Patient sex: F
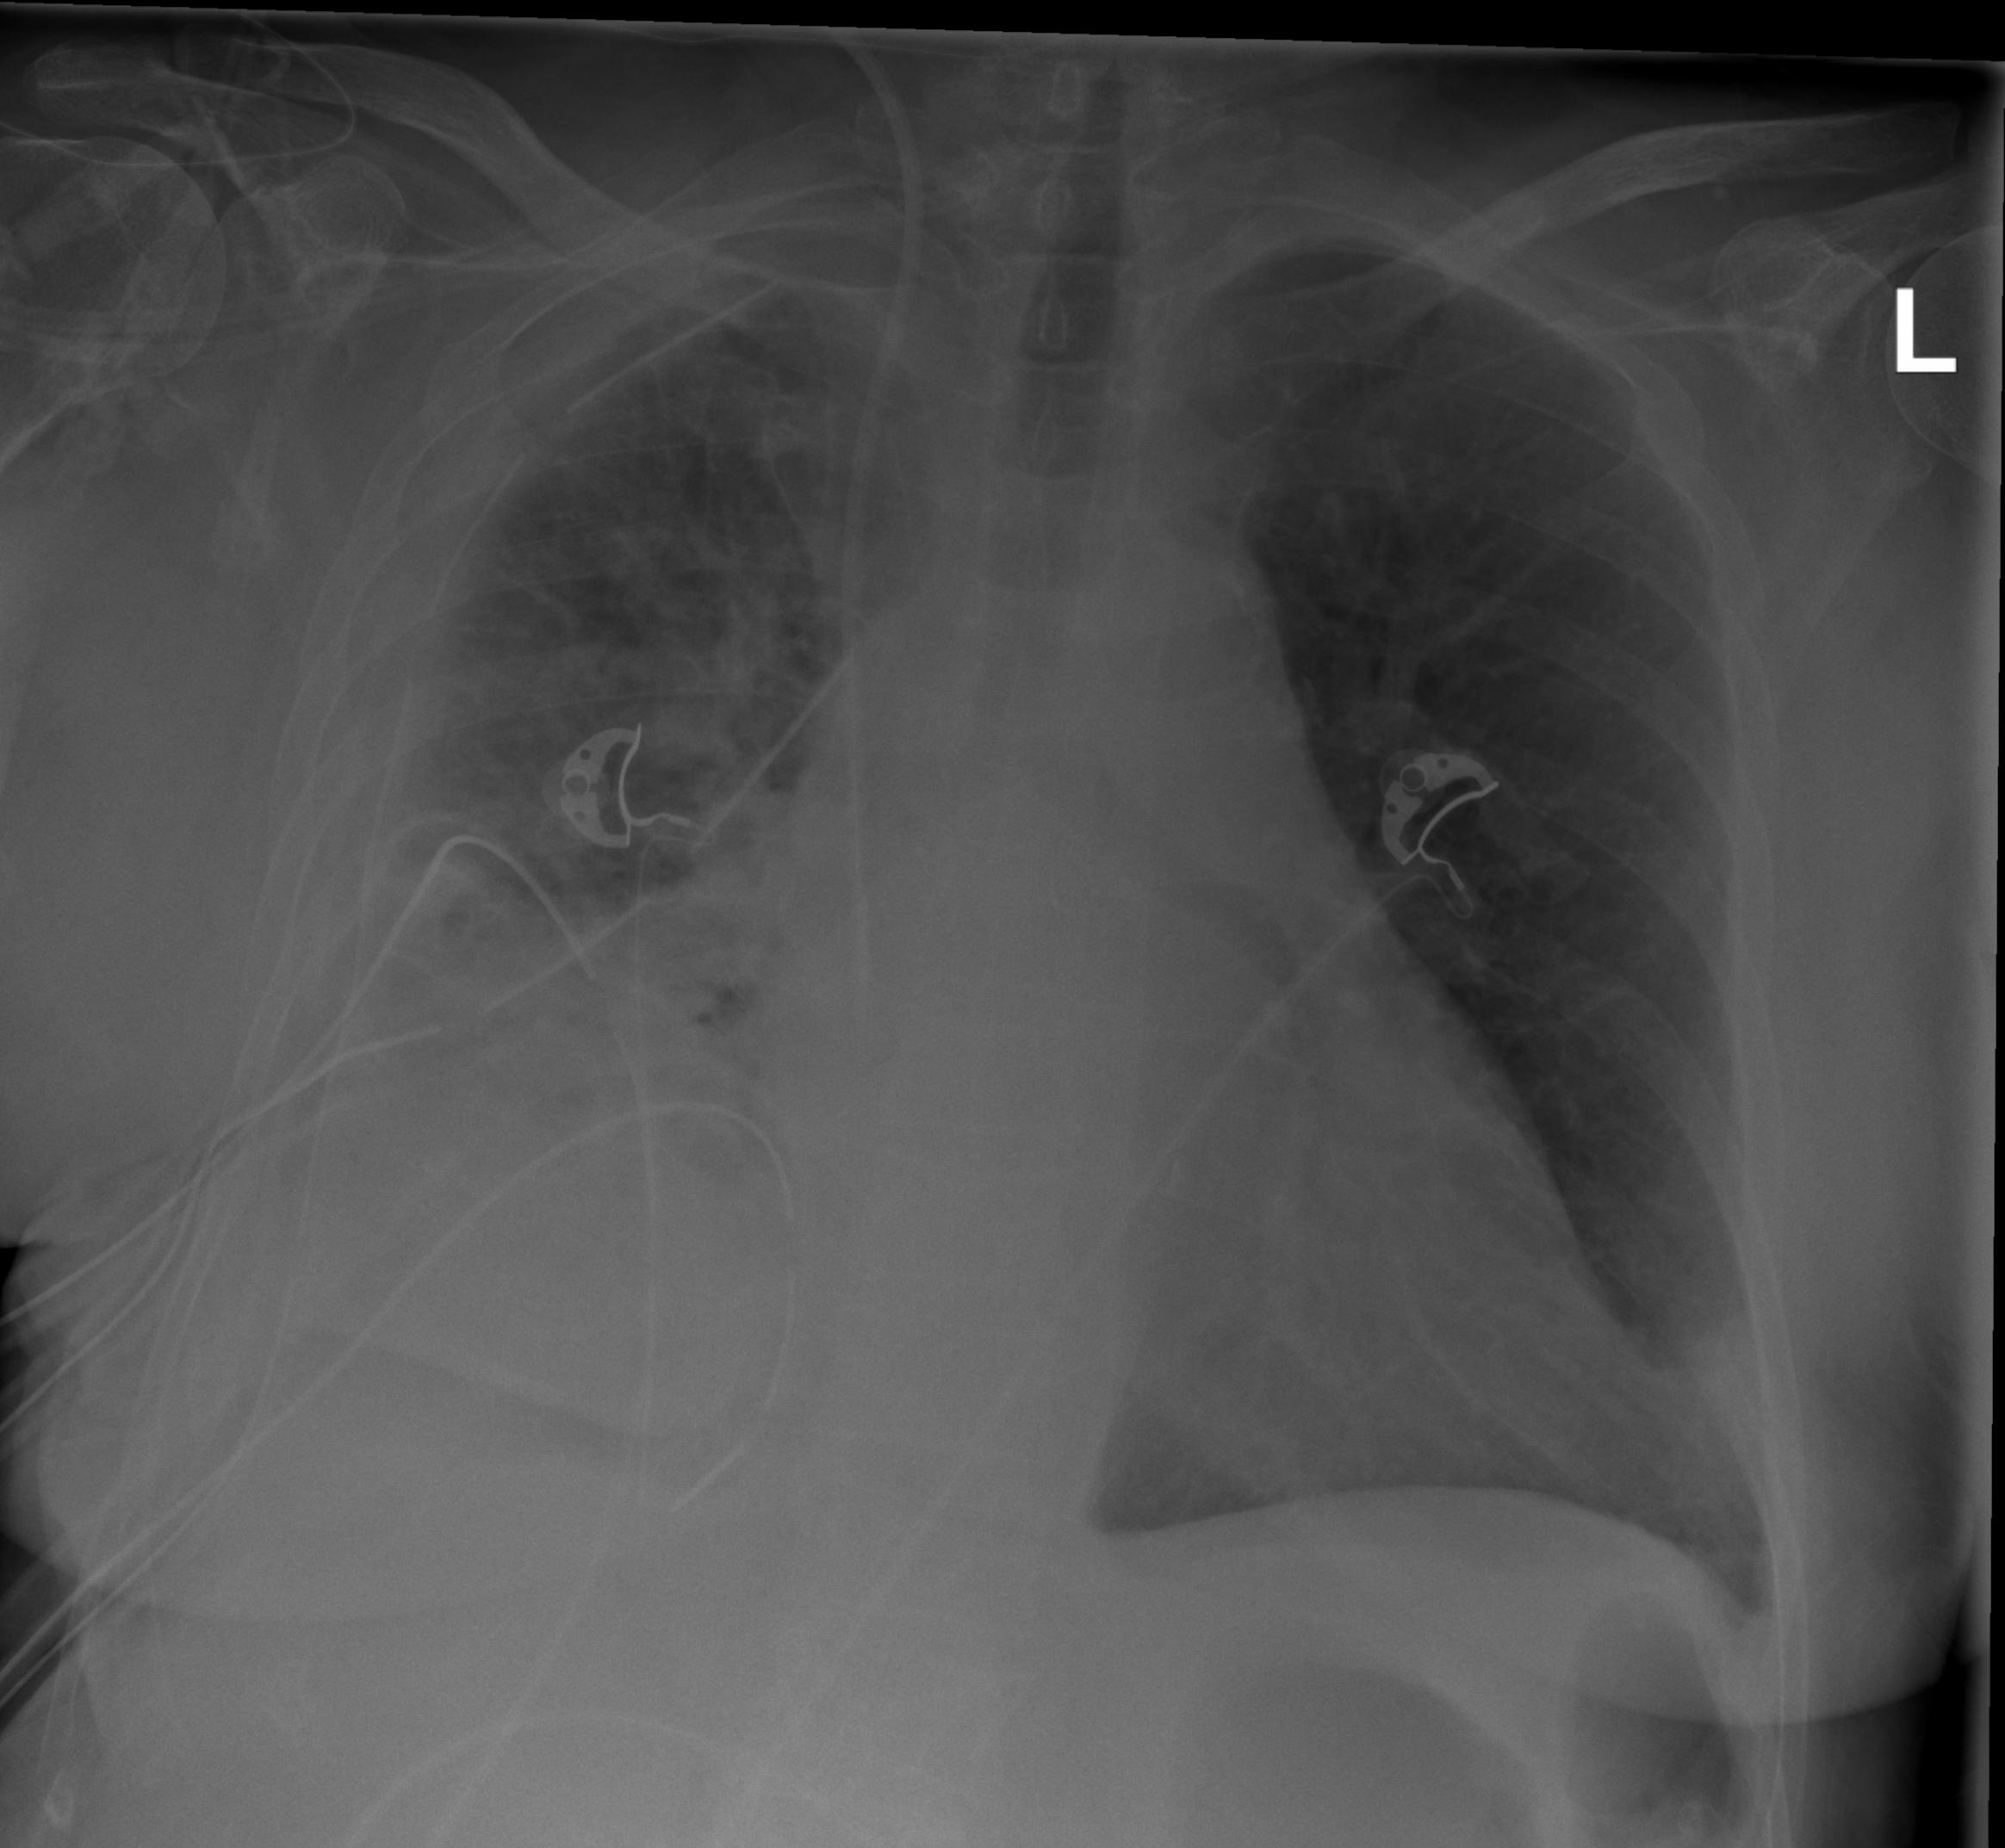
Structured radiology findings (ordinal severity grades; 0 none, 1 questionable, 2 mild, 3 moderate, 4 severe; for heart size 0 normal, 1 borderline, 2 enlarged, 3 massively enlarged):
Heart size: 2
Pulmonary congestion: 2
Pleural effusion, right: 3
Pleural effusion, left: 2
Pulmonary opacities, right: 3
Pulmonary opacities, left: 0
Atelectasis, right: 3
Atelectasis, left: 2